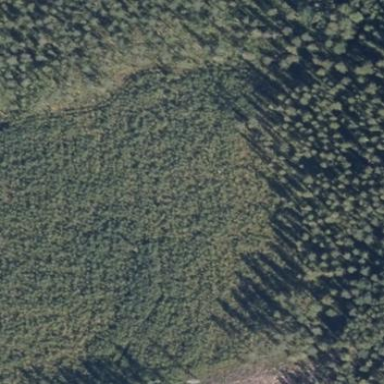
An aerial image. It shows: Clearcut man-made area surrounded by scrub vegetation.